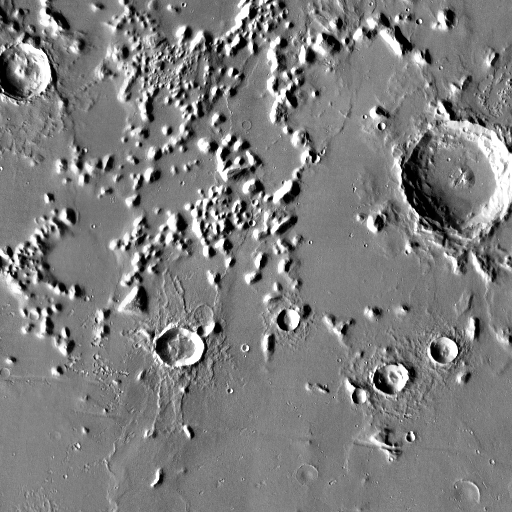
Crater classes present: Background, Other, Layered, Buried, Secondary